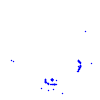
Particle: kaon